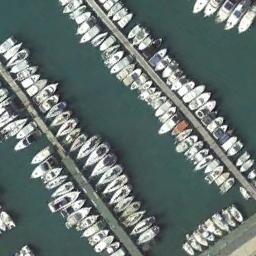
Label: harbor